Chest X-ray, PA view. Patient: 48 years old, sex M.
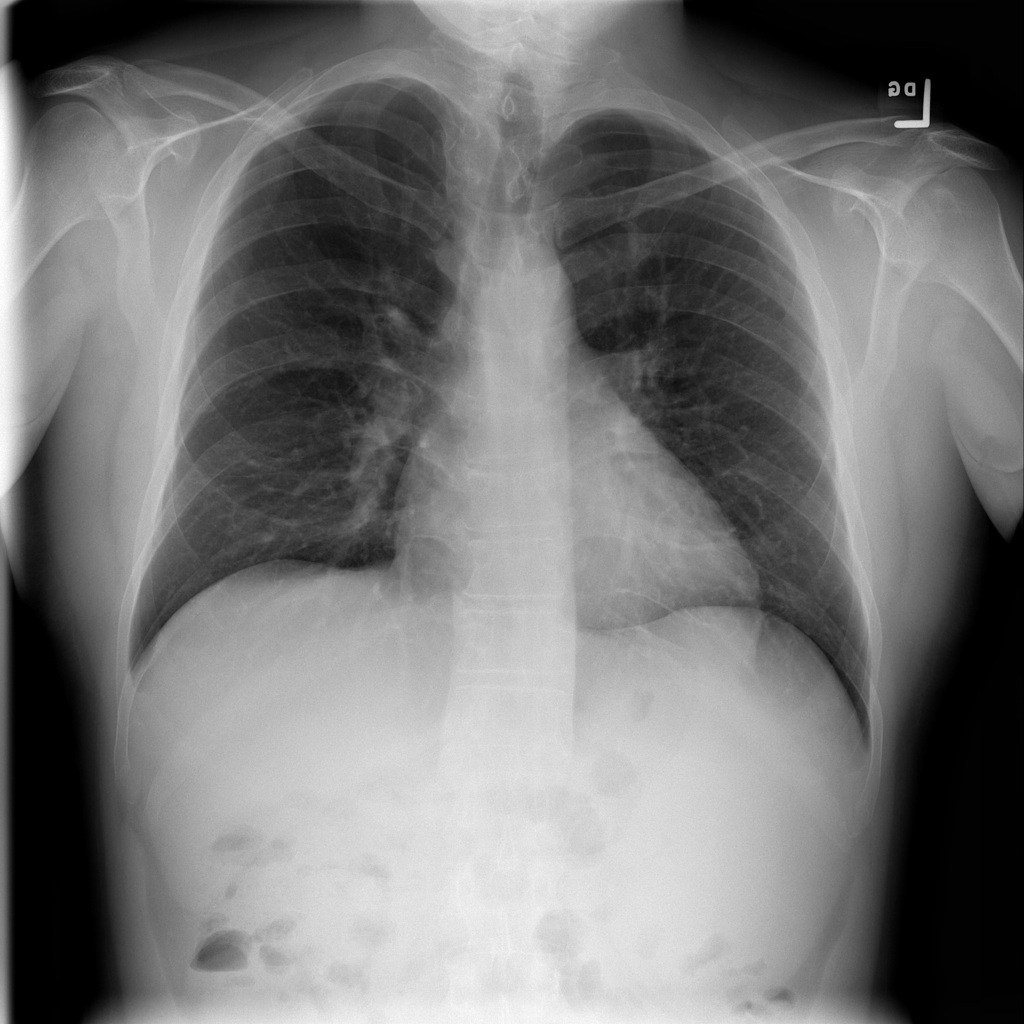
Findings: No Finding